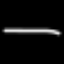
Label: line